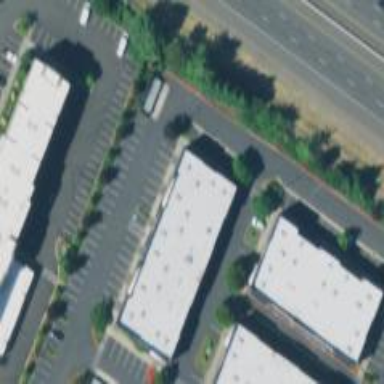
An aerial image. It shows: Parking space is available.